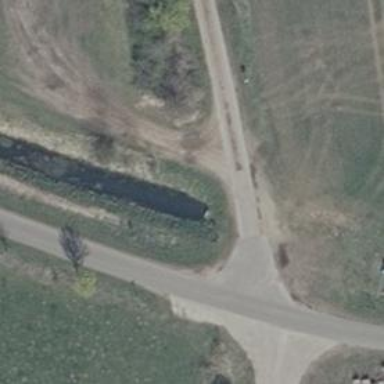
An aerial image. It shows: Culvert tunnel.